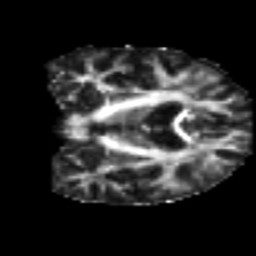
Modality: FA
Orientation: coronal
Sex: female
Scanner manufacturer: ge
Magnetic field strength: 3 T
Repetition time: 7 s
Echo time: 0.08 s